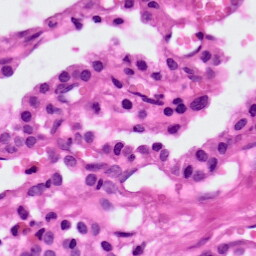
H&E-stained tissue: Lung